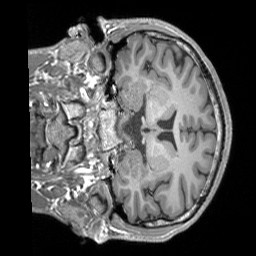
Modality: T1w
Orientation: coronal
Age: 21
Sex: male
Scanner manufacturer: siemens
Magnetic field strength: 3 T
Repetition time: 1.9 s
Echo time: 0.00252 s